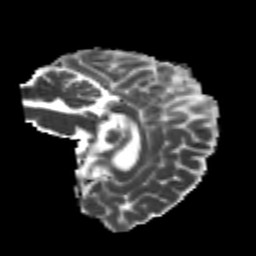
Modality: MD
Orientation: sagittal
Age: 22
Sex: female
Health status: healthy
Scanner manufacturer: philips
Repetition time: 7.386 s
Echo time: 0.08599 s